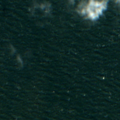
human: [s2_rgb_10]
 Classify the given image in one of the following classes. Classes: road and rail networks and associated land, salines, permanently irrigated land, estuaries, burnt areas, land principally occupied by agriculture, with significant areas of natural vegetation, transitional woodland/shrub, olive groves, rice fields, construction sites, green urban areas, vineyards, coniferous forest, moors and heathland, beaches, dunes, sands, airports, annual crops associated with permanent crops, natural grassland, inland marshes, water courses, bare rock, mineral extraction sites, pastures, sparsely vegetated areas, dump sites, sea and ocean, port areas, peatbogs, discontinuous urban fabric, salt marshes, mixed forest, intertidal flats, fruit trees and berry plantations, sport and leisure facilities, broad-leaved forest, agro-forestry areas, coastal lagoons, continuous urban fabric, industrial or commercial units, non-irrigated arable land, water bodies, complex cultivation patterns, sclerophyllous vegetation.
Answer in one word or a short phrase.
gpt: sea and ocean